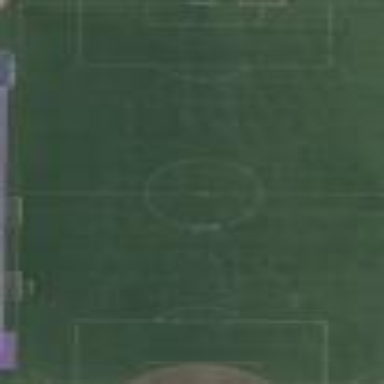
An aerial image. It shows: Artificial turf soccer pitch for leisure land.